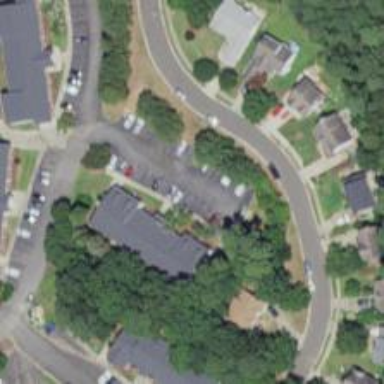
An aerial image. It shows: Residential road.